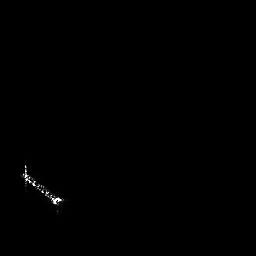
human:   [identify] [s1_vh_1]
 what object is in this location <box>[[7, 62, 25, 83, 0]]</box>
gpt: <ref>1 large ship at the bottom left</ref>